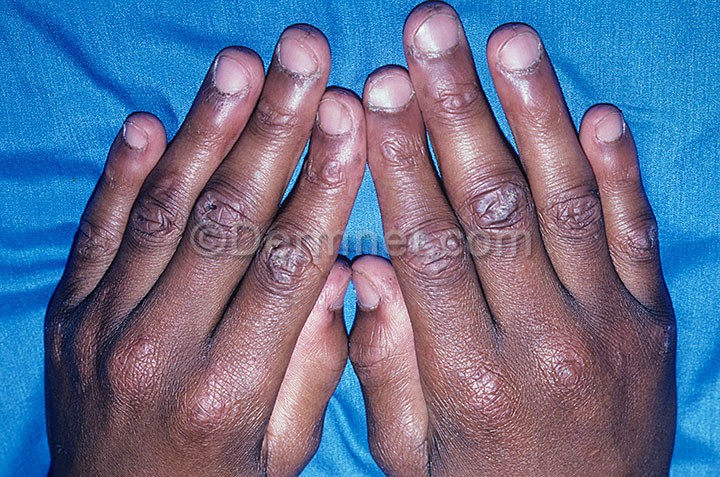
Disease: Lupus and other Connective Tissue diseases